Interaction volume radius: 10 \u00c5
Interaction volume height: 25 \u00c5
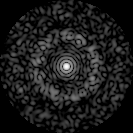
Disorder parameter: 0.8426